Question: Can someone help why my JSON file can't show? I beginner for JSON. This is my code, its only show blank document. I am learning this tutorial from this website <URL>. thank you so much.
this my image when running the code.

'''
//this is the code webservice.php
<?php
class Database {
private $host = "localhost";
private $user = "root";
private $pass = "";
private $db = "wisata_jogja";
private $conn;
// constructor
function __construct() {
try{
$this->conn = new PDO( "mysql:host=".$this->host.";dbname=".$this->db, $this->user, $this->pass );
}catch( PDOException $e ) {
echo "error pdo $e";
}
}
public function showAllData( $table ) {
$sql ="SELECT * FROM $table";
$q = $this->conn->query( $sql ) or die( "Failed !!" );
while ( $r = $q->fetch( PDO::FETCH_ASSOC ) ) {
$data[] = $r;
}
return $data;
}
}
$database = new Database();
$response = array();
if ( isset( $_GET['get'] ) && $_GET['get']=='lokasi' ) {
$response['location'] = array();
foreach ( $database->showAllData( 'lokasi' ) as $value ) {
$kode = array();
extract( $value );
$kode['id'] = $id;
$kode['nama'] = $nama;
$kode['alamat'] = $alamat;
$kode['gambar'] = $gambar;
$kode['lat'] = $lat;
$kode['lng'] = $lng;
array_push( $response['location'], $kode );
}
echo json_encode( $response );
}
?>
'''
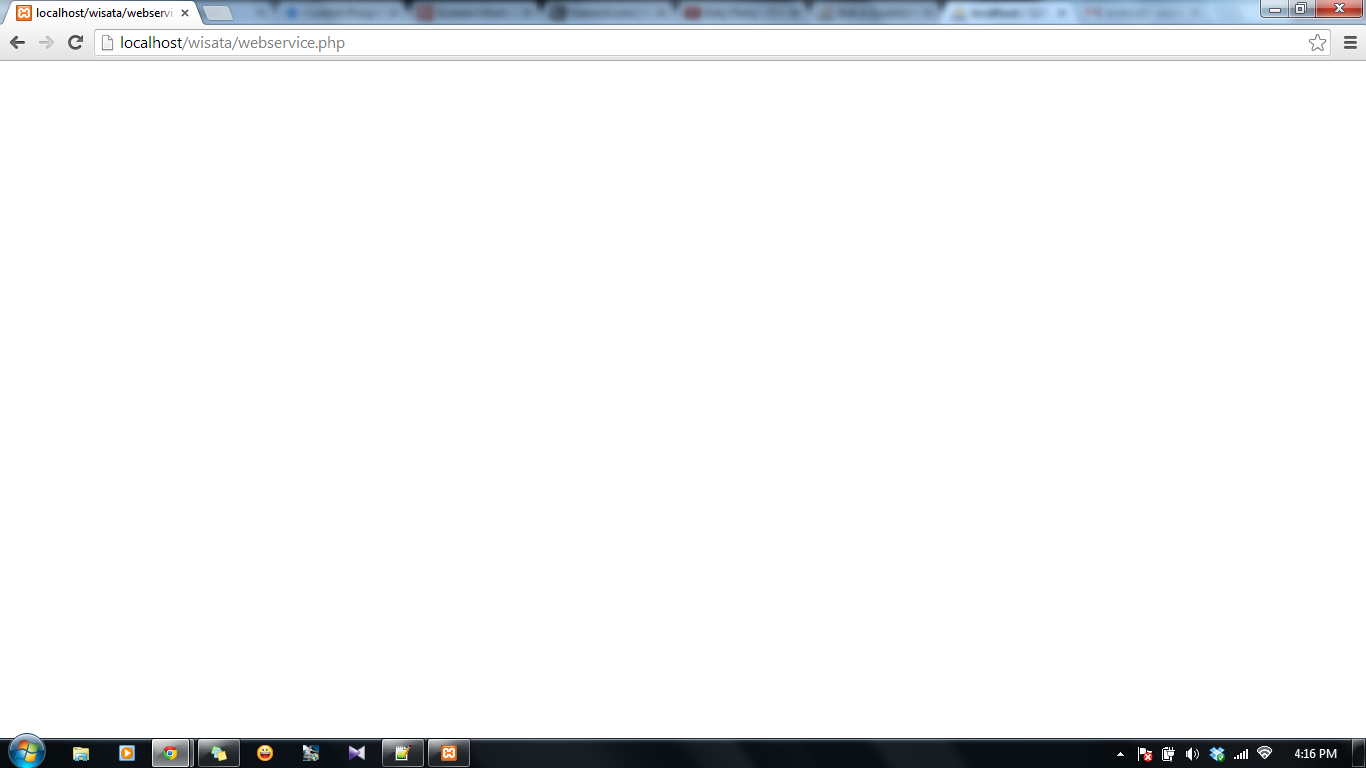
Answer: Your condition to output is this:
'''
if ( isset( $_GET['get'] ) && $_GET['get']=='lokasi' ) {
'''
Thus, the script won't output any 'JSON' since condition is not met.
From your screenshot it is clear your are missing the 'GET' parameters.
In your browser add the parameter to the url:
'''
http://localhost/wisata/webservice.php?get=lokasi
'''
It's always good to take alternative action when condition is not true.
You should always 'echo' something just so you know what is going on:
'''
if ( isset( $_GET['get'] ) && $_GET['get']=='lokasi' ) {
//..............
echo json_encode( $response );
}else{
echo "cannot output JSON data: parameter is missing!!;
}
'''